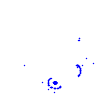
Particle: kaon